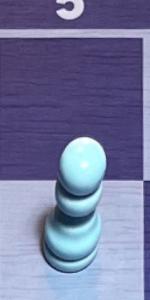
Label: Pawn_White